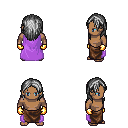
a pixel art fantasy rpg character, male body template, human, dark skin, lavender cape, robe skirt, gray long hairstyle, gold gloves, four views (front, back, left, right), 2x2 character sprite sheet, small pixel art, hard edges, no anti-aliasing